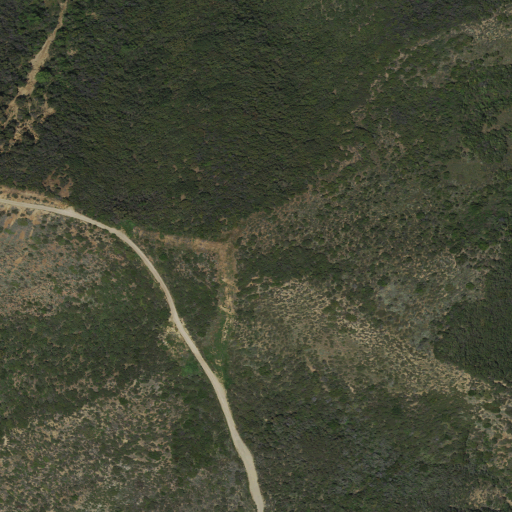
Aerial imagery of mountain in California named Bald Peak containing shrub, evergreen forest, open development, low intensity development, and mixed forest